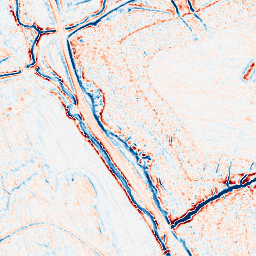
Category: edge_preserving
Decomposition family: bilateral
Decomposition parameters: d: 9
sigma_color: 50
sigma_space: 150
Upsampling method: quintic
Upsampling parameters: scale: 8
Upsampling scale: 8